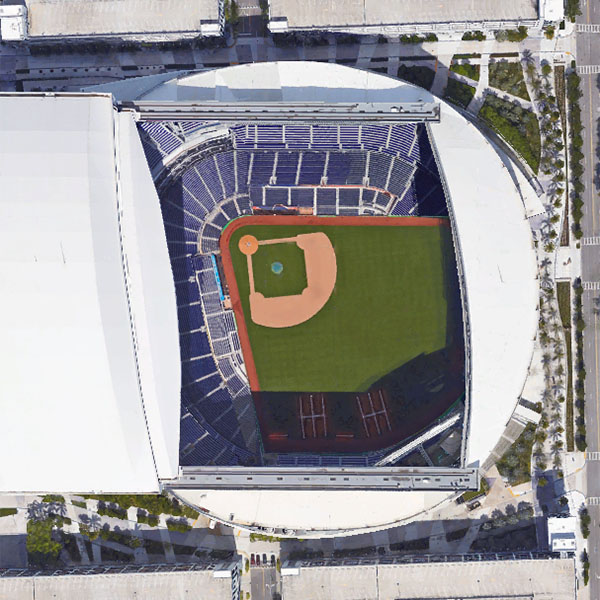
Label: Stadium